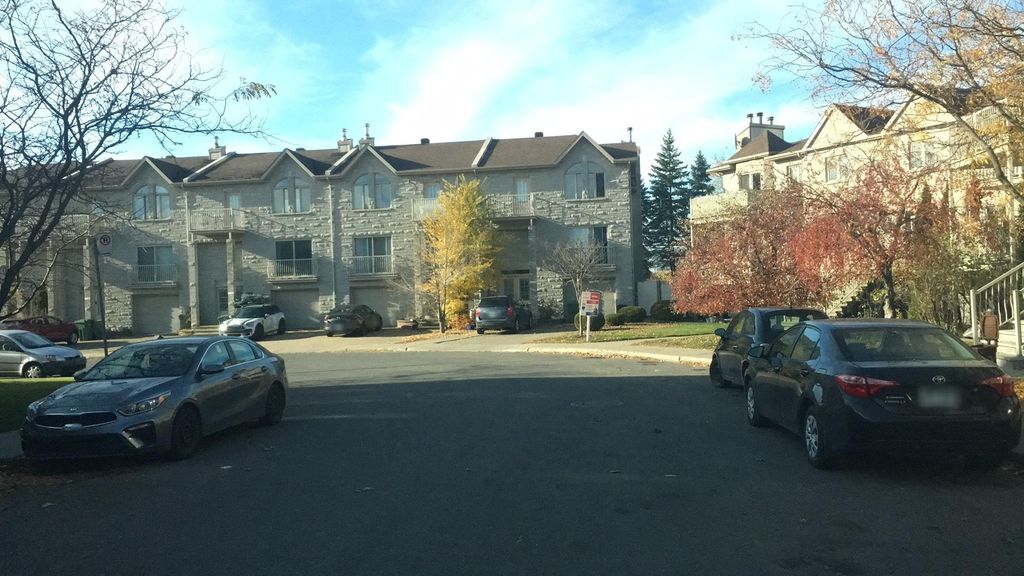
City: montreal